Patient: sex M, age 33
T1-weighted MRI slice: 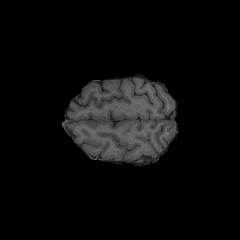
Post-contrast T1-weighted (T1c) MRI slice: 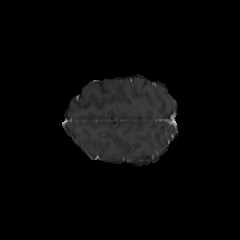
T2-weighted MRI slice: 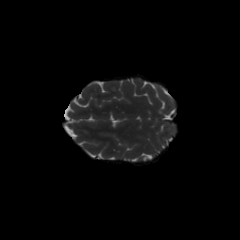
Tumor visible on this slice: no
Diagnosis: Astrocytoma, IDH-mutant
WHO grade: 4